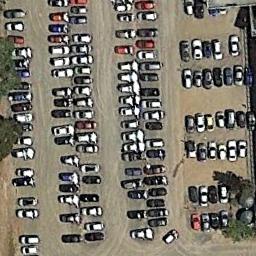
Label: parking_lot